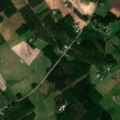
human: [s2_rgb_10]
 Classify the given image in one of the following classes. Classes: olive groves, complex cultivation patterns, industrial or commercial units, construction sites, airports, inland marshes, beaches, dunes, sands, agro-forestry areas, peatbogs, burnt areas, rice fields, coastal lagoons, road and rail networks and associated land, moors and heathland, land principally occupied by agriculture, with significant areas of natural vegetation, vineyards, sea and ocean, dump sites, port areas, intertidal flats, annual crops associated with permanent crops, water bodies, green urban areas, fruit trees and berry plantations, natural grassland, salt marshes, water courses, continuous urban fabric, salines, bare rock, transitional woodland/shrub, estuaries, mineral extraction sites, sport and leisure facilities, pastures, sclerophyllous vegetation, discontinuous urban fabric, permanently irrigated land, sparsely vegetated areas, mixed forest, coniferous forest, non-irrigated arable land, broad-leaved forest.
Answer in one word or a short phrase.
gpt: non-irrigated arable land, land principally occupied by agriculture, with significant areas of natural vegetation, mixed forest, transitional woodland/shrub